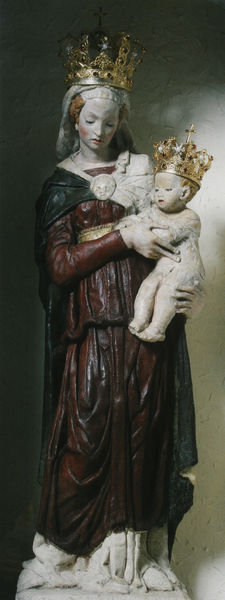
Titel: Madonna mit Kind
Standort: Borbiago
Institution: Wallfahrtskapelle der Heiligen Jungfrau
Schlagwörter: blau, gott, hand, kopf, nackt, umhang, weiß, grün, braun, finger, frau, holz, kleid, marmor, blick, gürtel, rot, schleier, tuch, rock, blond, arm, arme, falten, gesicht, halten, sockel, stehen, stein, figur, gewand, gold, mantel, stehend, familie, kind, mutter, brosche, edelsteine, gotik, krone, skulptur, statue, farbig, zwei, baby, gesenkt, faltenwurf, plastik, bemalt, foto, fotografie, spange, knabe, porzellan, kreuz, schnitzerei, photo, christus, jesus, jesus christus, pieta, mittelalter, königin, gefasst, golden, maria, madonna, heiland, mutter gottes, schnitzwerk, kronen, gottesmutter, jesuskind, maria mit kind, himmelskönigin, bloß, umhanf, christuskind, gottes, auf dem arm, gekrönt, hodegetria, platsik, rone, porhyr, entjungerung